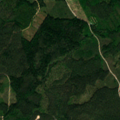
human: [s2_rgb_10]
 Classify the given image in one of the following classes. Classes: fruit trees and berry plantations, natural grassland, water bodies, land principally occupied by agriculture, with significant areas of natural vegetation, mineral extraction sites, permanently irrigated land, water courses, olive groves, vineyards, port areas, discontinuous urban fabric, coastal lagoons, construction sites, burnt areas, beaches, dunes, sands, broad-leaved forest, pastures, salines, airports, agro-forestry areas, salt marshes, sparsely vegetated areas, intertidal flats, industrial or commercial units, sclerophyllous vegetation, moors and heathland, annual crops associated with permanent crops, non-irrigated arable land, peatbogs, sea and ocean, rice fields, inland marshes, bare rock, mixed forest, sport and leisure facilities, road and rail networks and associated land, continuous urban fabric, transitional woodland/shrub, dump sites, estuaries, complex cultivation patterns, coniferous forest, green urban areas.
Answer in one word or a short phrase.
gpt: coniferous forest, mixed forest